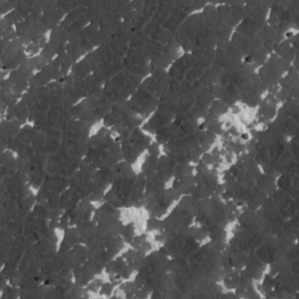
Label: frost